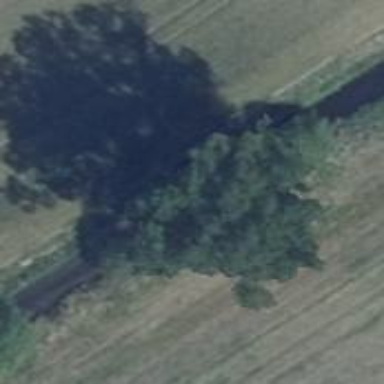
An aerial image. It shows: Deciduous broadleaved tree.